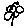
Label: flower